Field crop: maize
Growth stage: 1
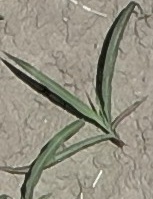
Species: sorghum